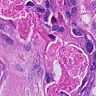
Metastatic tissue present: yes